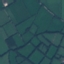
Land use / land cover class: Pasture